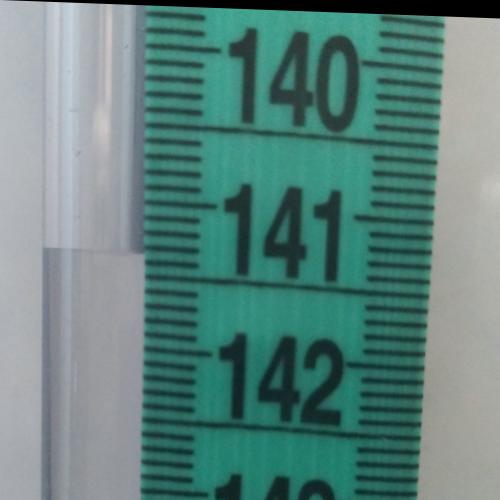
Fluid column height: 141.3 cm